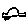
Label: car